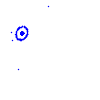
Particle: pion